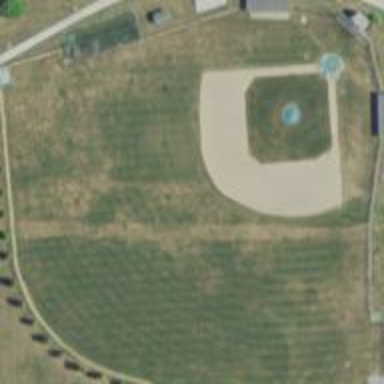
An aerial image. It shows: Baseball pitch for leisure land.